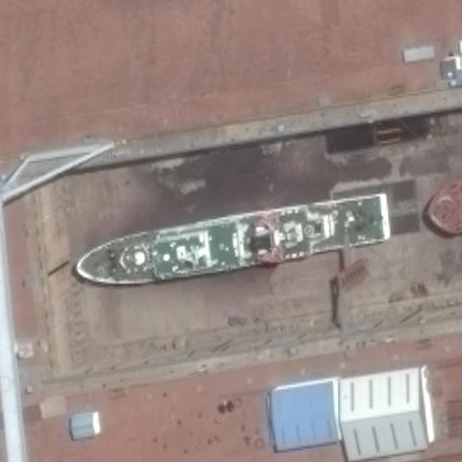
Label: cruiser